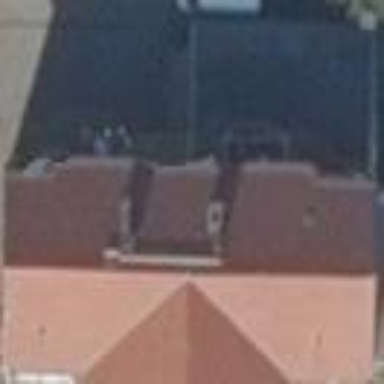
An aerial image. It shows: Building consisting of apartments with double saltbox roof shape.